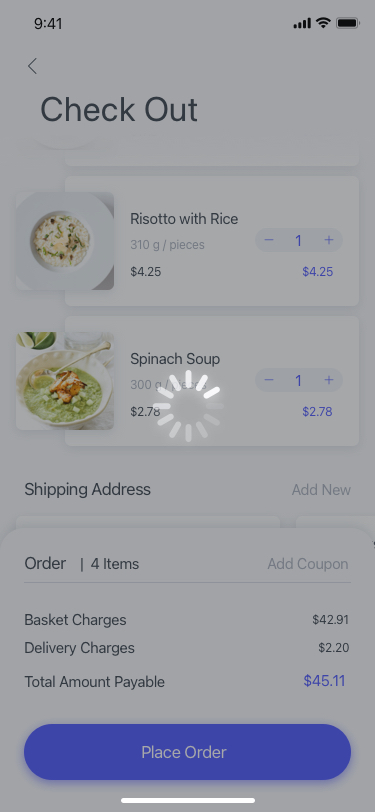
Text in this UI design:
**** 4873
**** 9999
Add New
Payment Metod
123 Nevsky Pr.
St. Petesburg
88 Lermontova St.
St. Petesburg
Add New
Shipping Address
$2.78
300 g / pieces
$2.78
Spinach Soup
$4.25
310 g / pieces
$4.25
Risotto with Rice
$17.94
454 g / pieces
$35.88
Red Stake
Check Out
Order
Add Coupon
Place Order
Total Amount Payable
Delivery Charges
Basket Charges
|  4 Items
$42.91
$2.20
$45.11